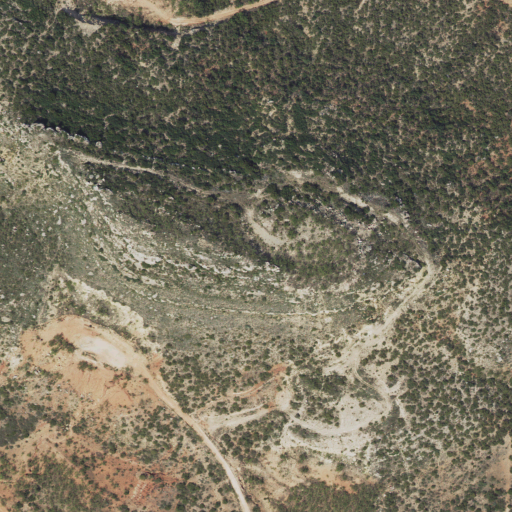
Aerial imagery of mountain in Texas named Shaggy Peak containing shrub, grassland, deciduous forest, low intensity development, and open development